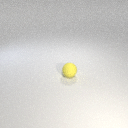
small yellow rubber sphere